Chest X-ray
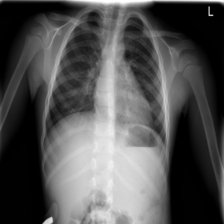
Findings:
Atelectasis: negative
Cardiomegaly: negative
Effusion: negative
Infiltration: negative
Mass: negative
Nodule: negative
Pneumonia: negative
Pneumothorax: negative
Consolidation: negative
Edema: negative
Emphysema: negative
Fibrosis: negative
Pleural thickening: negative
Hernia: negative